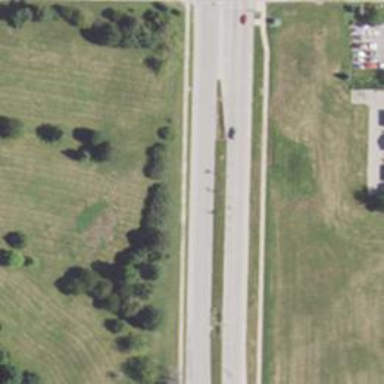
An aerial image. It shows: Secondary road with dual carriageway.